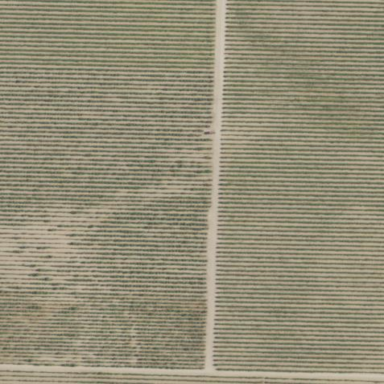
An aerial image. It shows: Vineyard.